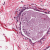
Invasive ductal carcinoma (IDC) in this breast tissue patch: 0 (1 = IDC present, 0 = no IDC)